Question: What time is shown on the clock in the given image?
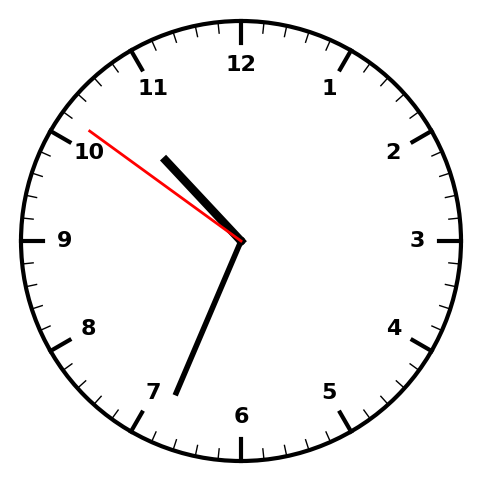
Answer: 10:33:51